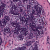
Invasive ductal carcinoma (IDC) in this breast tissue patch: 0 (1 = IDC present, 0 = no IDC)